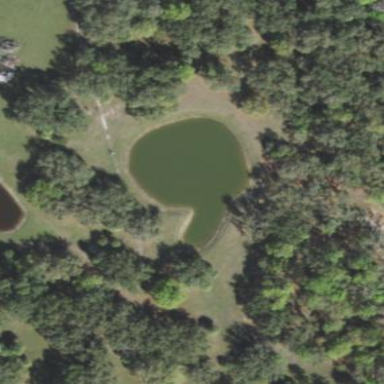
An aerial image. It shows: Beautiful lake surrounded by nature.